Interaction volume radius: 5 \u00c5
Interaction volume height: 20 \u00c5
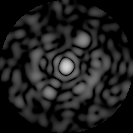
Disorder parameter: 0.8117